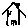
Label: house